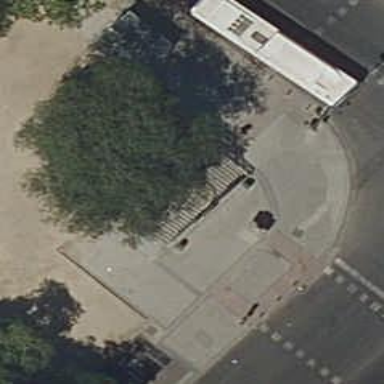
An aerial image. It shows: Subway entrance.